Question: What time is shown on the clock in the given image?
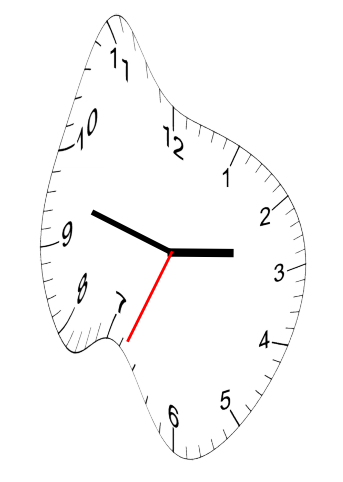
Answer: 02:47:34